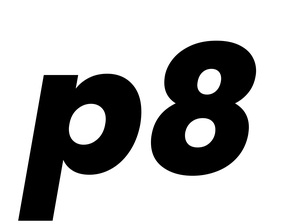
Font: Poppins-ExtraBoldItalic